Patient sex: M
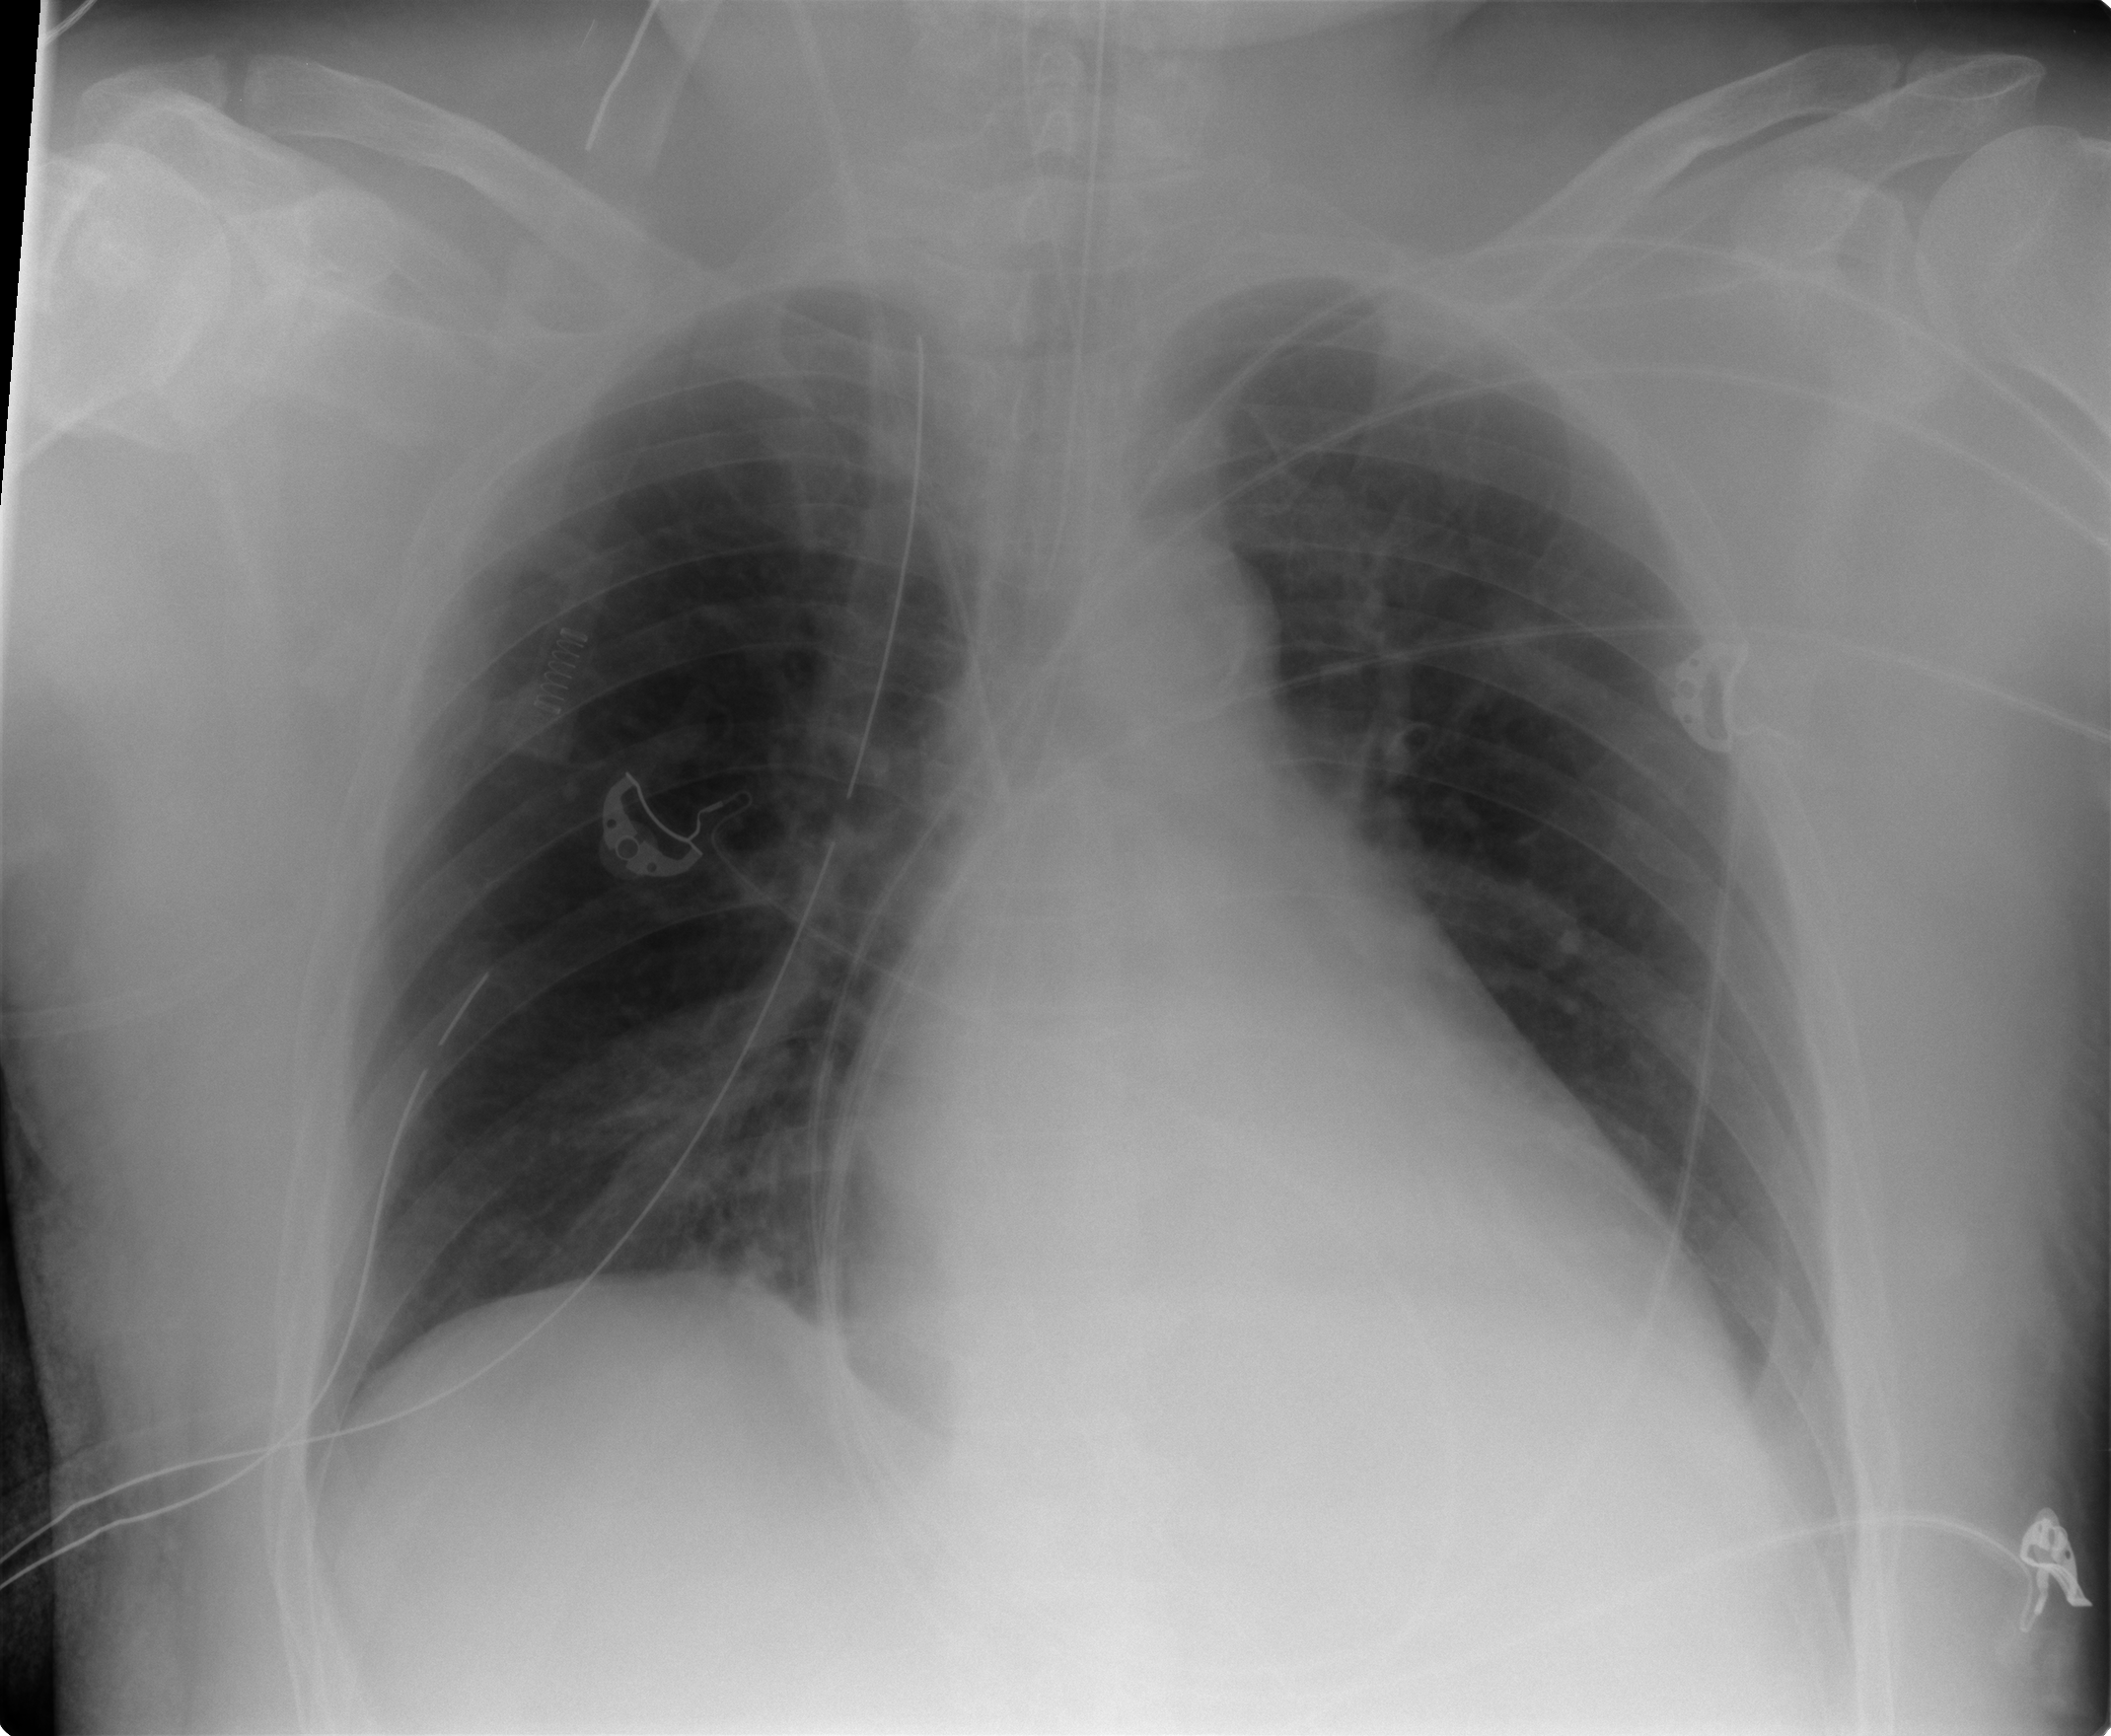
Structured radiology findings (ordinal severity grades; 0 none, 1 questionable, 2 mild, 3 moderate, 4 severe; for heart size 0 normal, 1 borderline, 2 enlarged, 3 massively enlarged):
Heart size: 2
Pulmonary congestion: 0
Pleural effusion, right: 0
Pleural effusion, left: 2
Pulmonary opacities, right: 0
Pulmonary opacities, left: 0
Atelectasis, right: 0
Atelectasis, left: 2